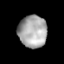
Tissue: lung
Cell type: Epithelial cells
Senescence score: 0.1592
Nuclear area (px): 898
Mean DAPI intensity: 168.98